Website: home-depot
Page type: order-tracking
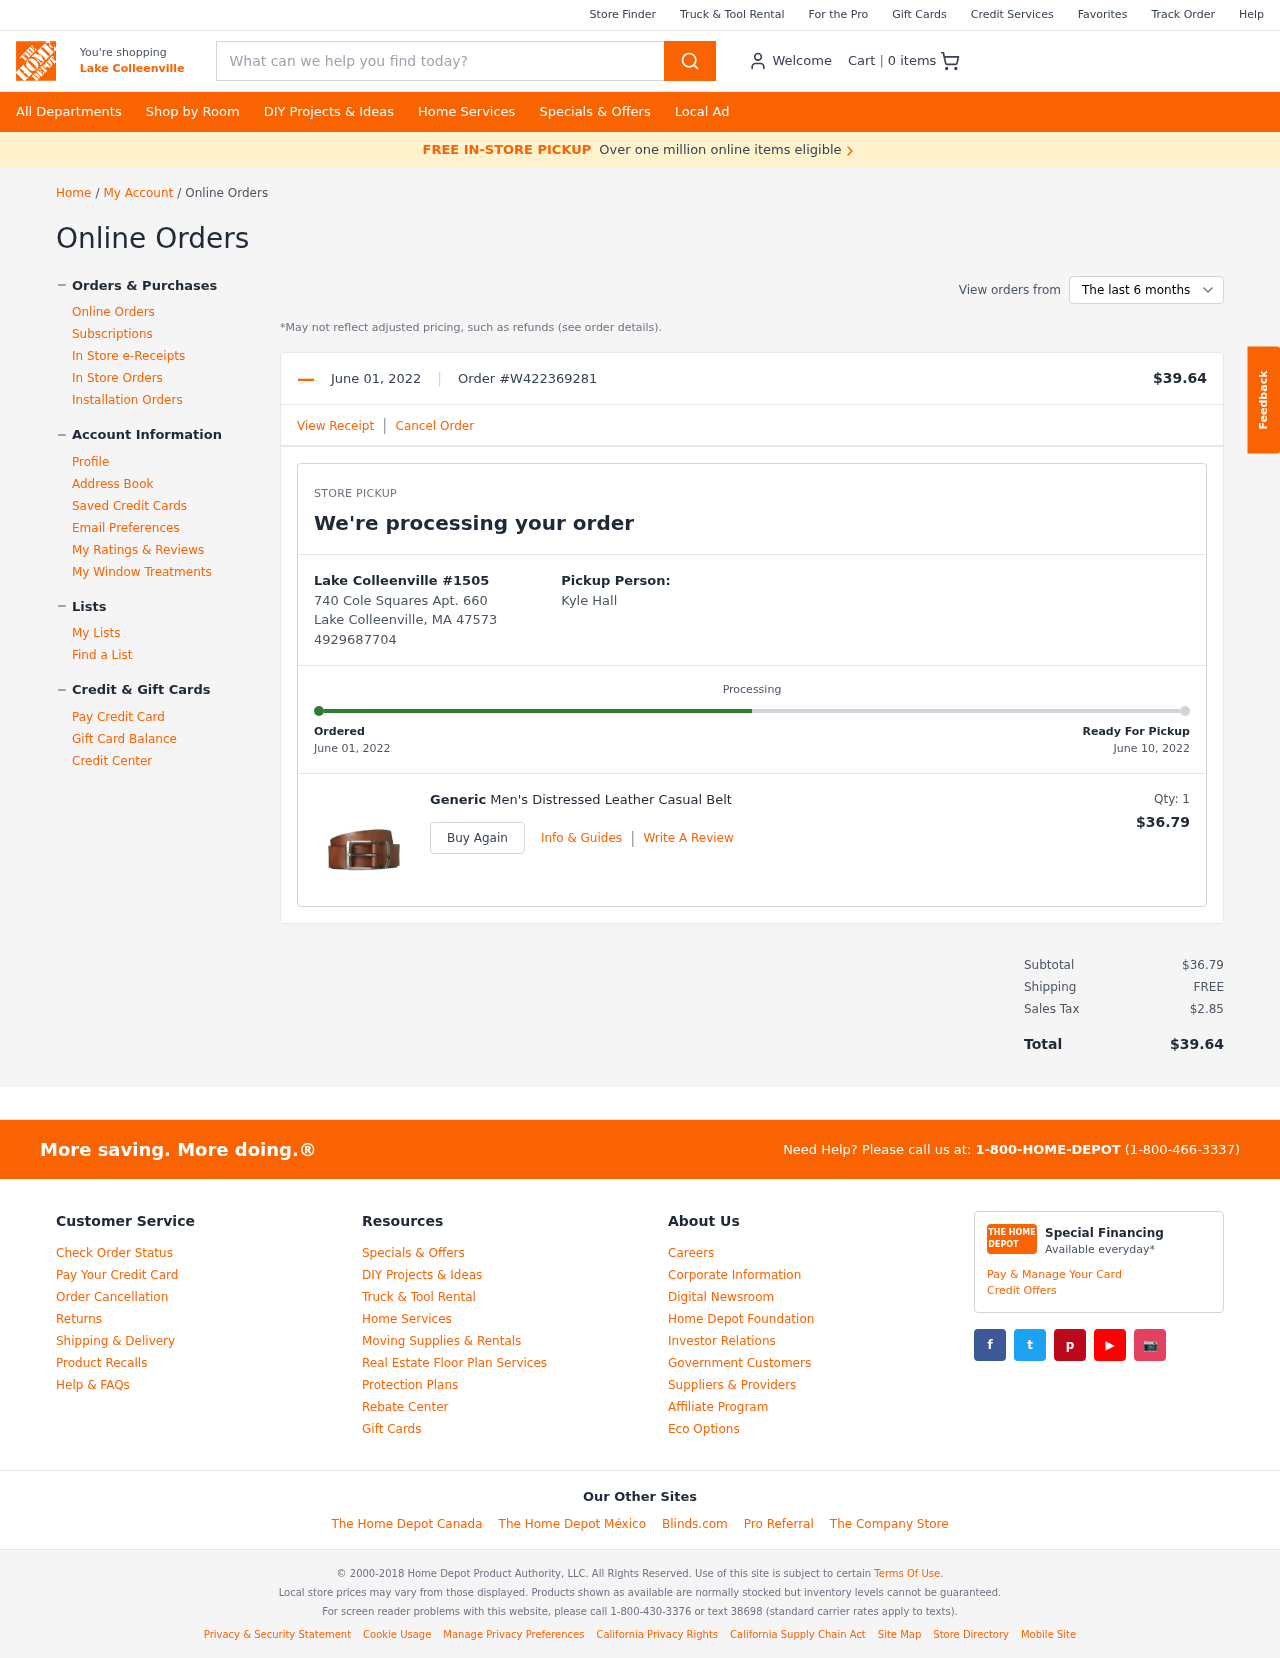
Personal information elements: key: PII_CITY
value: Lake Colleenville
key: PII_FULLNAME
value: Kyle Hall
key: PII_LOCATION1_CITY
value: Lake Colleenville
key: PII_LOCATION1_STREET
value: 740 Cole Squares Apt. 660
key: PII_LOCATION1_CITY_STATE_ZIP
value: Lake Colleenville, MA 47573
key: PII_PHONE
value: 4929687704
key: PII_PHONE_LINE
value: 7704
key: PII_PHONE_SUFFIX
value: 7704
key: PII_PHONE2
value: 4929687704
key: PII_PHONE3
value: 4929687704
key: PII_PHONE_NUMERIC
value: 4929687704
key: PII_PHONE_LINE_NUMERIC
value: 7704
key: PII_PHONE_SUFFIX_NUMERIC
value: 7704
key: PII_PHONE2_NUMERIC
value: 4929687704
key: PII_PHONE3_NUMERIC
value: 4929687704
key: PII_PHONE_DIGITS
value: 4929687704
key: PII_PHONE_LAST4
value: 7704
Product elements: key: PRODUCT1_BRAND
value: Generic
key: PRODUCT1_NAME
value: Men's Distressed Leather Casual Belt
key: PRODUCT1_PRICE
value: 36.79
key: PRODUCT1_QUANTITY
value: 1
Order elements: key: ORDER_NUM_ITEMS
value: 0
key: ORDER_DATE
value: June 01, 2022
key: ORDER_ID
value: W422369281
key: ORDER_TOTAL
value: $39.64
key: ORDER_DATE2
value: June 01, 2022
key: ORDER_DELIVERY_DATE
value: June 10, 2022
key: ORDER_SUBTOTAL
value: $36.79
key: ORDER_SHIPPING_COST
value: FREE
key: ORDER_TAX
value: $2.85
Search elements: key: HEADER_SEARCH
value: What can we help you find today?